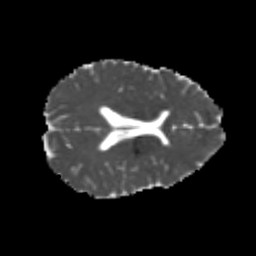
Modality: MD
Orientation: axial
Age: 22
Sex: female
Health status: healthy
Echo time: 0.074 s